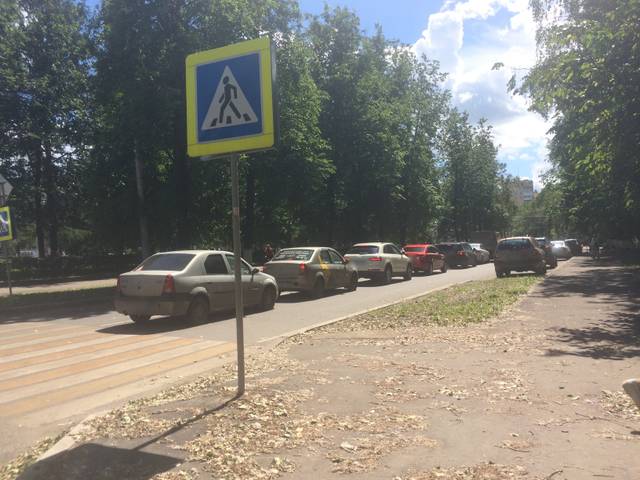
Region: Russia
Coordinates: 57.627, 39.863